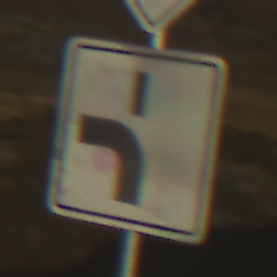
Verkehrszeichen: VerlaufVorfahrtsstrasse5
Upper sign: Vorfahrtsstrasse
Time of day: SunriseSunset
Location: Outdoor (Nature)
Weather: Clear
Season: NotSpecified
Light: Natural